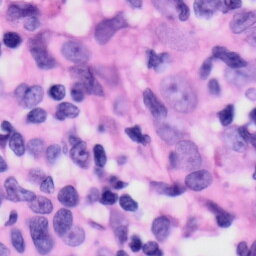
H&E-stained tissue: Skin